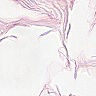
Metastatic tissue present: no